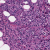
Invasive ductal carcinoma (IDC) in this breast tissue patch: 1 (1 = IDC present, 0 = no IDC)